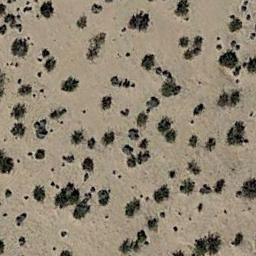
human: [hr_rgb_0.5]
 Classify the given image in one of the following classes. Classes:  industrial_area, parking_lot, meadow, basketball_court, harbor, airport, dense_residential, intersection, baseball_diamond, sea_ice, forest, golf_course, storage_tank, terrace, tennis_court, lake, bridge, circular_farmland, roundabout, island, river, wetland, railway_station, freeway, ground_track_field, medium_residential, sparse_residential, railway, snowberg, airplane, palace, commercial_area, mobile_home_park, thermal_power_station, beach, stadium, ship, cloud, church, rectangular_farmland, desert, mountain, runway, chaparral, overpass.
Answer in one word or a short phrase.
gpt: chaparral